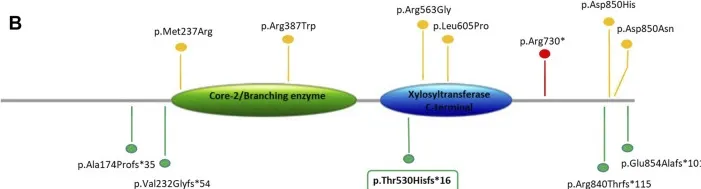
(B) Schematic view of the XYLT2 protein (NM_022167), showing previously reported variants and the novel variant identified in this study (in box). Different types of variants are labeled with different colors.
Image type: chart (chart)